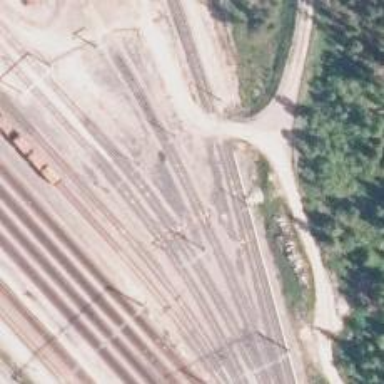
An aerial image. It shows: Railway signal.